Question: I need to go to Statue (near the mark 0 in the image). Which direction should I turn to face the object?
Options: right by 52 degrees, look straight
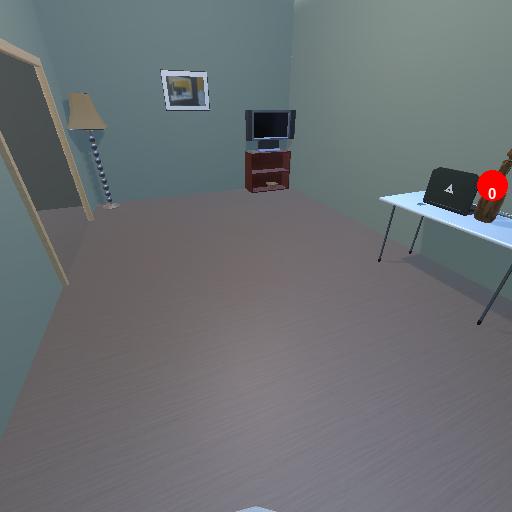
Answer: right by 52 degrees